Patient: sex M, age 58
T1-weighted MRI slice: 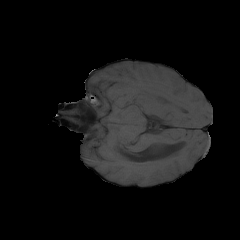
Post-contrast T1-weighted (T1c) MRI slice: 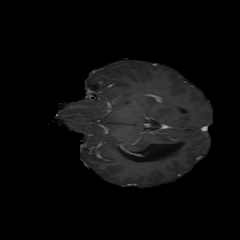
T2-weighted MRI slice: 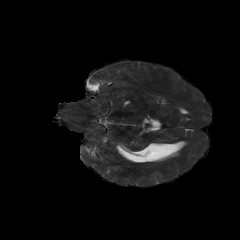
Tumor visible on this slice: no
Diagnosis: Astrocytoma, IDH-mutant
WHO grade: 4